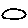
Label: cloud